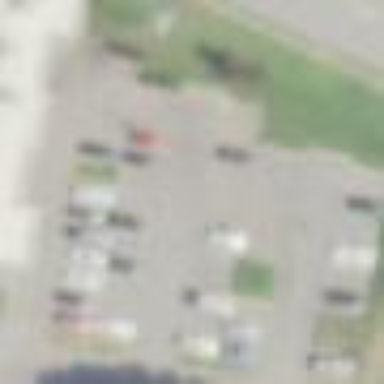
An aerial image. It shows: Parking area.